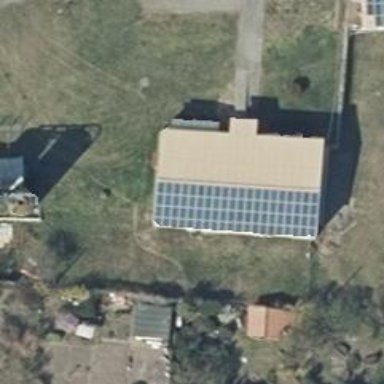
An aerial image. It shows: Solar-powered generator using photovoltaic technology. This small installation generates electricity through solar photovoltaic panels.